Question: this is my first time working with html and css so i'm having a bit of a problem. i am trying to create a textbox that will allow user to input some text, but the title of textbox is positioned on the bottom somehow.
here is what it currently looks like:

i want the "Notes:" to be on top left instead of being at the bottom
'''
<br>Notes:
<textarea name="patientNotes" style="width: 250px;
height: 100px;
text-align: left;
padding-left:0;
padding-top:0;
padding-bottom:0.4em;
padding-right: 0.4em;">
</textarea><br/>
'''
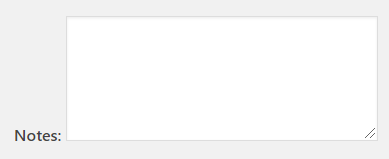
Answer: '''
Looking for this:
<br>
<br>
<div>Notes:</div>
<textarea name="patientNotes"
style="width: 250px;
height: 100px;
text-align: left;
padding-left:0;
padding-top:0;
padding-bottom:0.4em;
padding-right: 0.4em;">
</textarea><br/>
<br>
Or for this:
<br>
<br>
<div style="display: flex; flex-flow: row wrap;">Notes:
<textarea name="patientNotes"
style="width: 250px;
height: 100px;
text-align: left;
padding-left:0;
padding-top:0;
padding-bottom:0.4em;
padding-right: 0.4em;">
</textarea><br/>
</div>
'''